【题型】选择题　【知识点】立体几何　【难度】medium
在四面体$ABCD$中，已知$\angle ADB = \angle BDC = \angle CDA = 60^\circ$，$AD = BD = 3$，$CD = 2$，则四面体$ABCD$的外接球的体积为（\quad）
\vspace{1em}
\noindent A. $2\sqrt{3}\pi$\qquad\qquad B. $4\sqrt{3}\pi$\qquad\qquad C. $\dfrac{4}{3}\pi$\qquad\qquad D. $\dfrac{2\sqrt{3}}{3}\pi$
【解答】
\noindent 【答案】B\\
\noindent 【分析】由题意可推出$\triangle ABD$为等边三角形，设点$N$是$\triangle ABD$的中心。再设$P$分别为$AB$的中点，则可得$N$在$DP$上，计算相关线段长，可得$\cos\angle CDP=\dfrac{\sqrt{3}}{3}$，求出$NC$，即得$N$为四面体$ABCD$的外接球的球心，确定球的半径$R=\sqrt{3}$，即可求得答案.\\
\noindent 【详解】由题意$\angle ADB = \angle BDC = \angle CDA = 60^\circ$，$AD = BD = 3$，\\
\noindent 可得$\triangle ABD$为等边三角形，设点$N$是$\triangle ABD$的中心.\\
\noindent 设$P$为$AB$的中点，则$N$在$DP$上，且$AB\perp DP$，\\
\noindent 则$DP=\dfrac{3\sqrt{3}}{2}$，则$DN=BN=AN=\dfrac{2}{3}\times\dfrac{3\sqrt{3}}{2}=\sqrt{3}$，

\noindent 又$\angle ADB = \angle BDC = \angle CDA = 60^\circ$，\\
\noindent 则$AC^2 = DC^2 + DA^2 - 2DC\cdot DA\cos\angle ADC$\\
\noindent $= 4 + 9 - 2\times 2\times 3\times \dfrac{1}{2} = 7$，故$AC = \sqrt{7}$，同理$BC = \sqrt{7}$，\\
\noindent 连接$CP$，则$CP\perp AB$，故$CP = \sqrt{7 - \left(\dfrac{3}{2}\right)^2} = \dfrac{\sqrt{19}}{2}$，\\
\noindent 在$\triangle DCP$中，$\cos\angle CDP = \dfrac{DC^2 + DP^2 - CP^2}{2DC\cdot DP} = \dfrac{2^2 + \left(\dfrac{3\sqrt{3}}{2}\right)^2 - \left(\dfrac{\sqrt{19}}{2}\right)^2}{2\cdot 2\cdot \dfrac{3\sqrt{3}}{2}} = \dfrac{\sqrt{3}}{3}$，\\
\noindent 在$\triangle DCN$中，$CN^2 = DC^2 + DN^2 - 2DC\cdot DN\cos\angle CDP$\\
\noindent $= 4 + 3 - 2\times 2\times \sqrt{3}\times \dfrac{\sqrt{3}}{3} = 3$，即得$CN = \sqrt{3}$，\\
\noindent 故$CN = DN = BN = AN = \sqrt{3}$，即$N$为四面体$ABCD$的外接球的球心\\
\noindent 球的半径$R = \sqrt{3}$，故$V = \dfrac{4}{3}\pi R^3 = \dfrac{4}{3}\pi\cdot (\sqrt{3})^3 = 4\sqrt{3}\pi$ .\\
\noindent 故选：B.
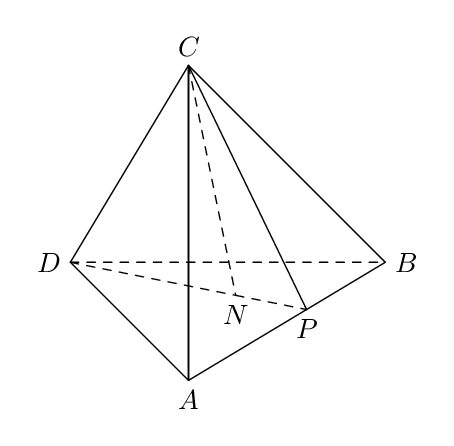